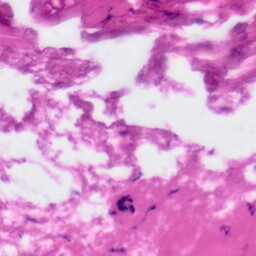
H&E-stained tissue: Tonsil